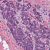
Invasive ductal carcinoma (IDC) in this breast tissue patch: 0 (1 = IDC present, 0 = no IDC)